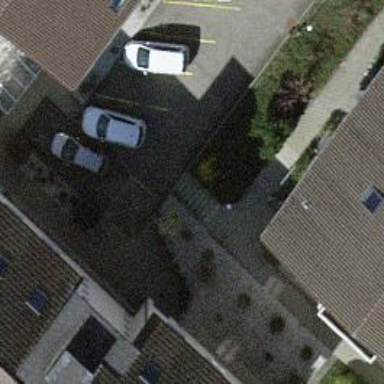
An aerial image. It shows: Driveway leading to service road.